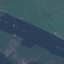
Land use / land cover class: River